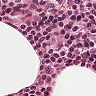
Metastatic tissue present: no